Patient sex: M
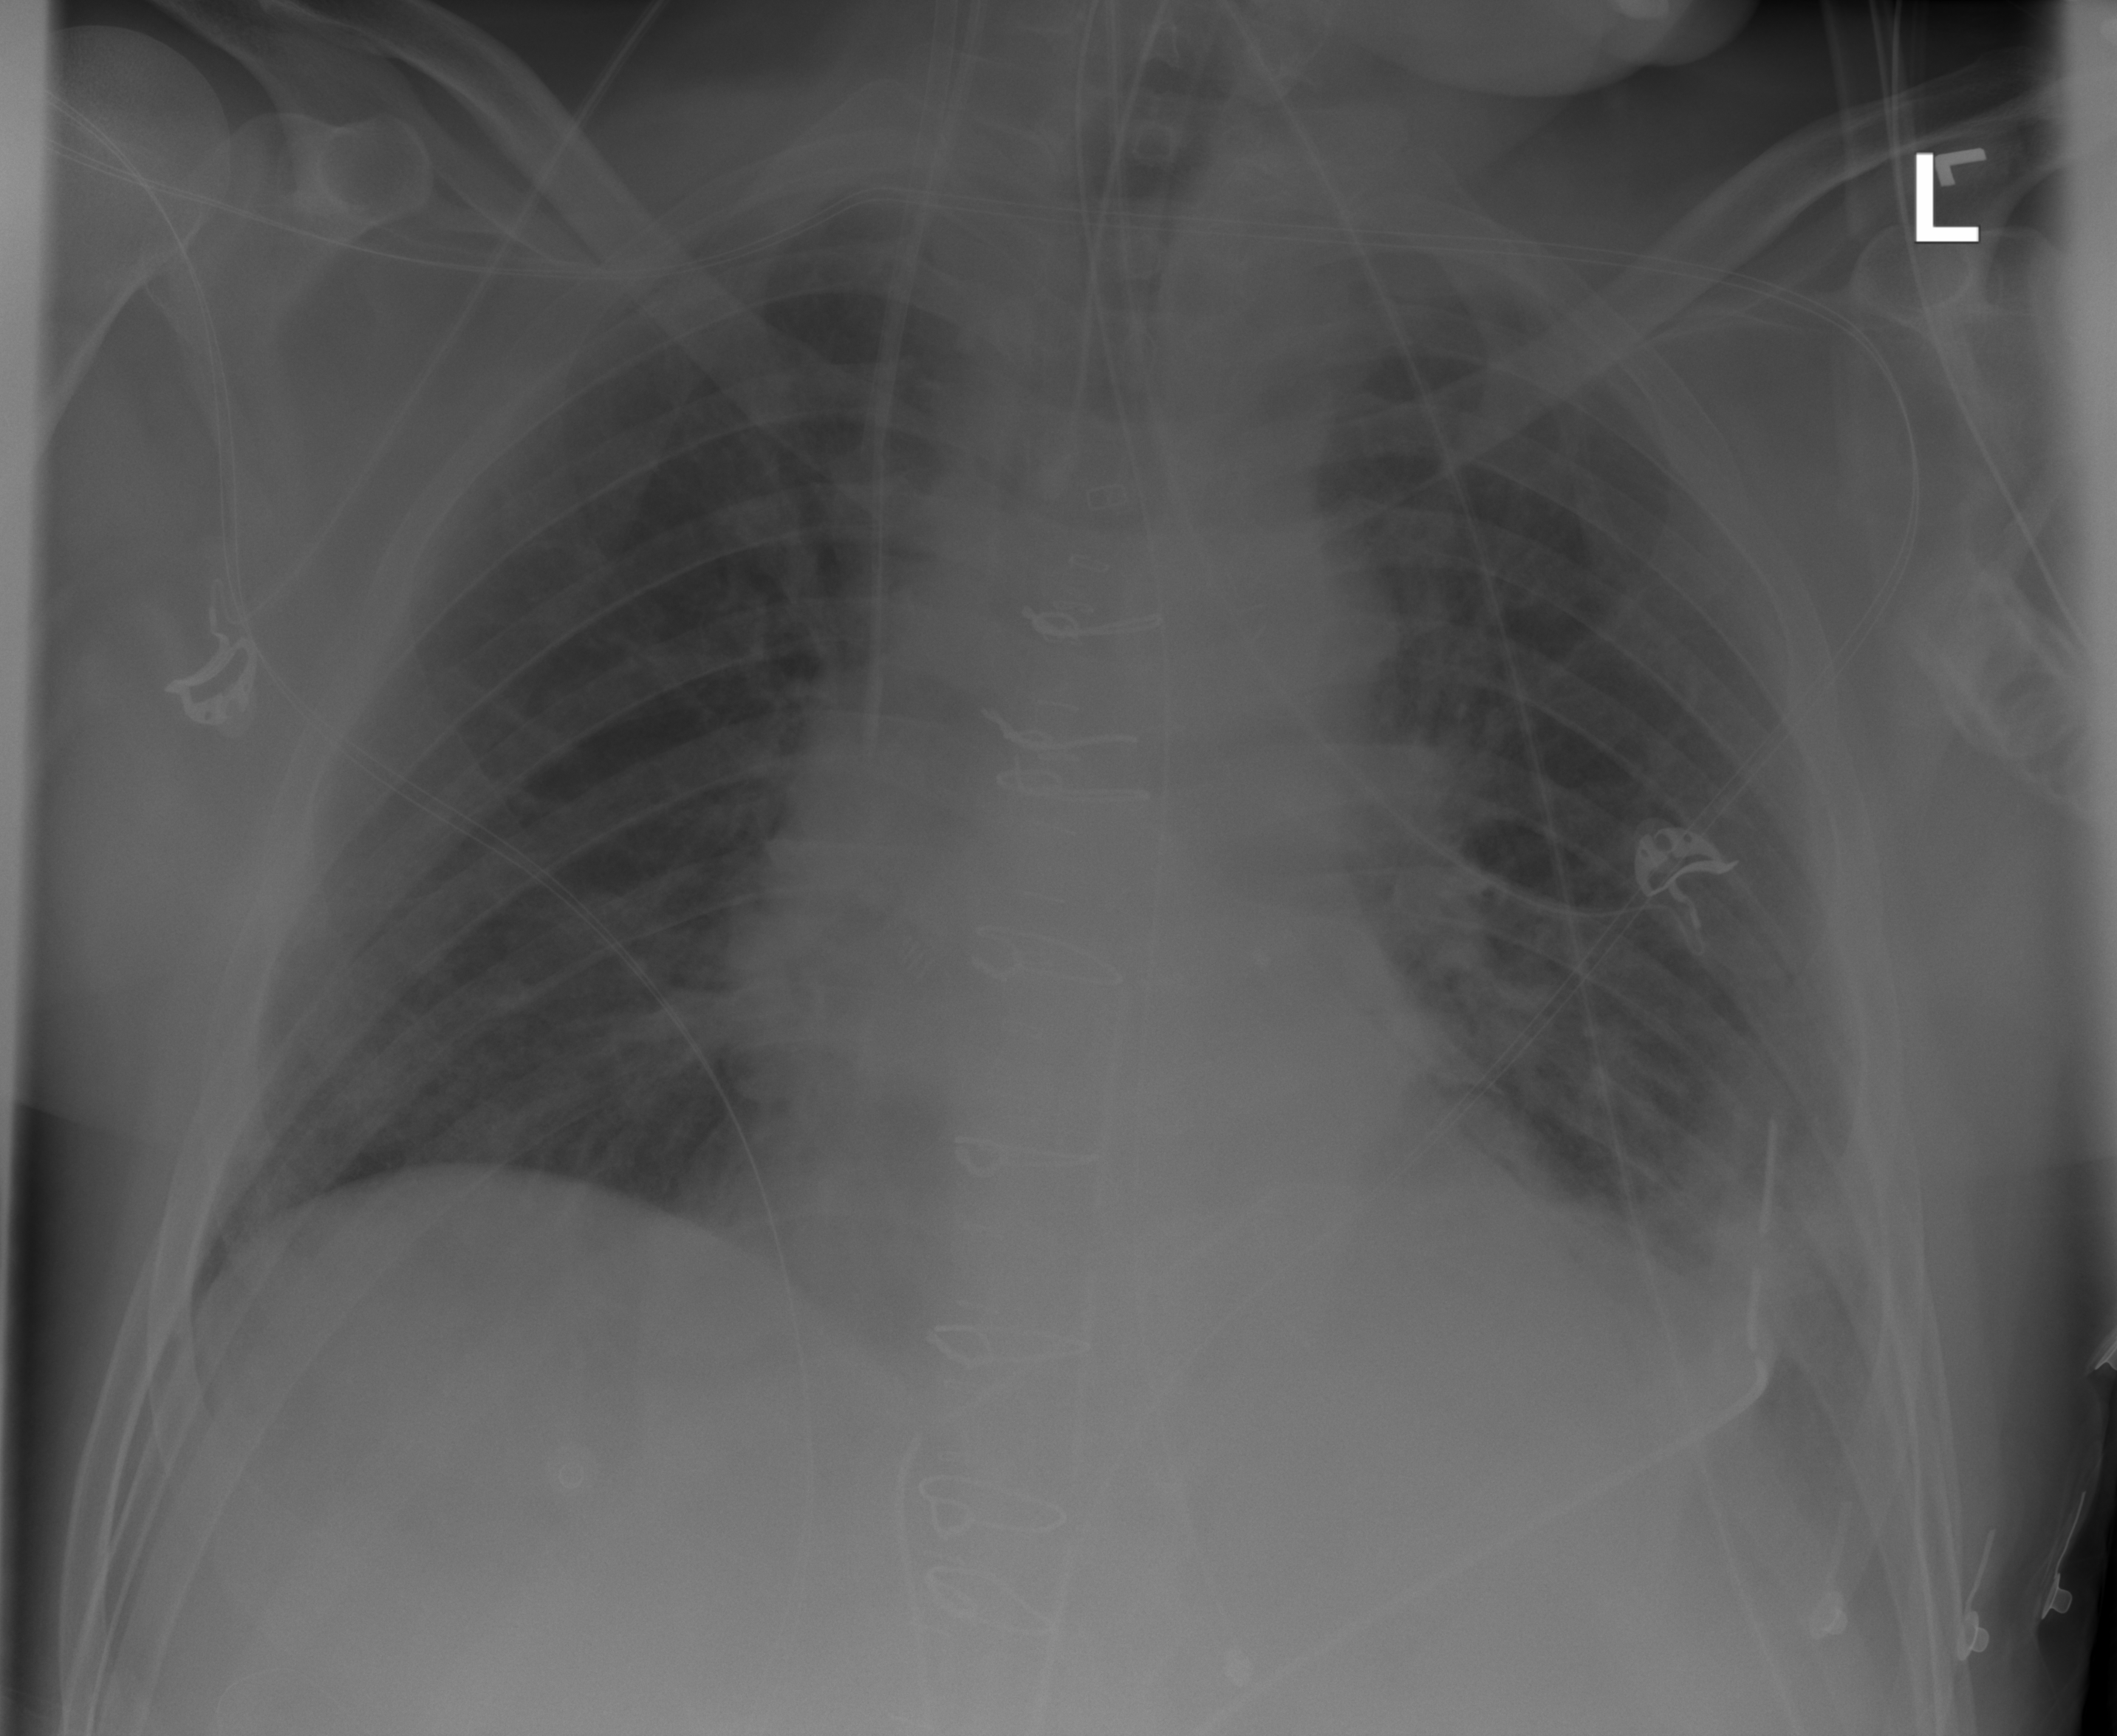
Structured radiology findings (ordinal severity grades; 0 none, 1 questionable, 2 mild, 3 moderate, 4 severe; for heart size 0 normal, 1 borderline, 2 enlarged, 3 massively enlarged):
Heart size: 2
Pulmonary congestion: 2
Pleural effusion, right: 0
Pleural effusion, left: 0
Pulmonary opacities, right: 0
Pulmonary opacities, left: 0
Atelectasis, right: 0
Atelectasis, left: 2